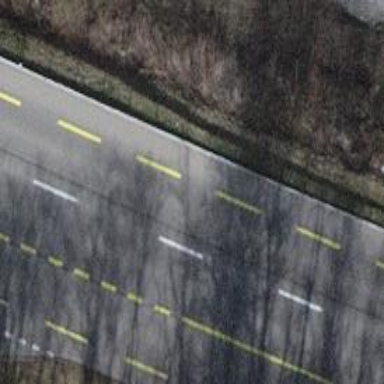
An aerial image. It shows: Primary highway with designated cycle lane.